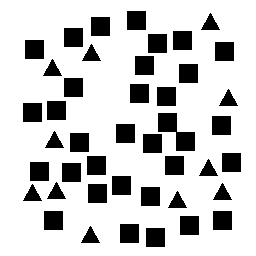
Squares: 33
Triangles: 11
Stars: 0
Total shapes: 44